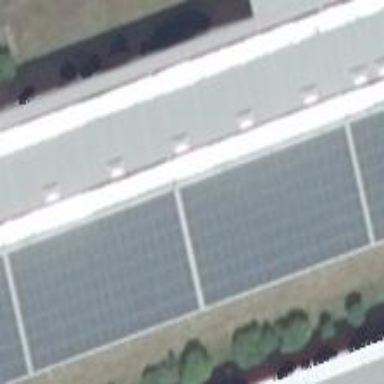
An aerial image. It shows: Solar power generator using photovoltaic technology.